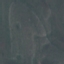
Land use / land cover: Pasture